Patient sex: M
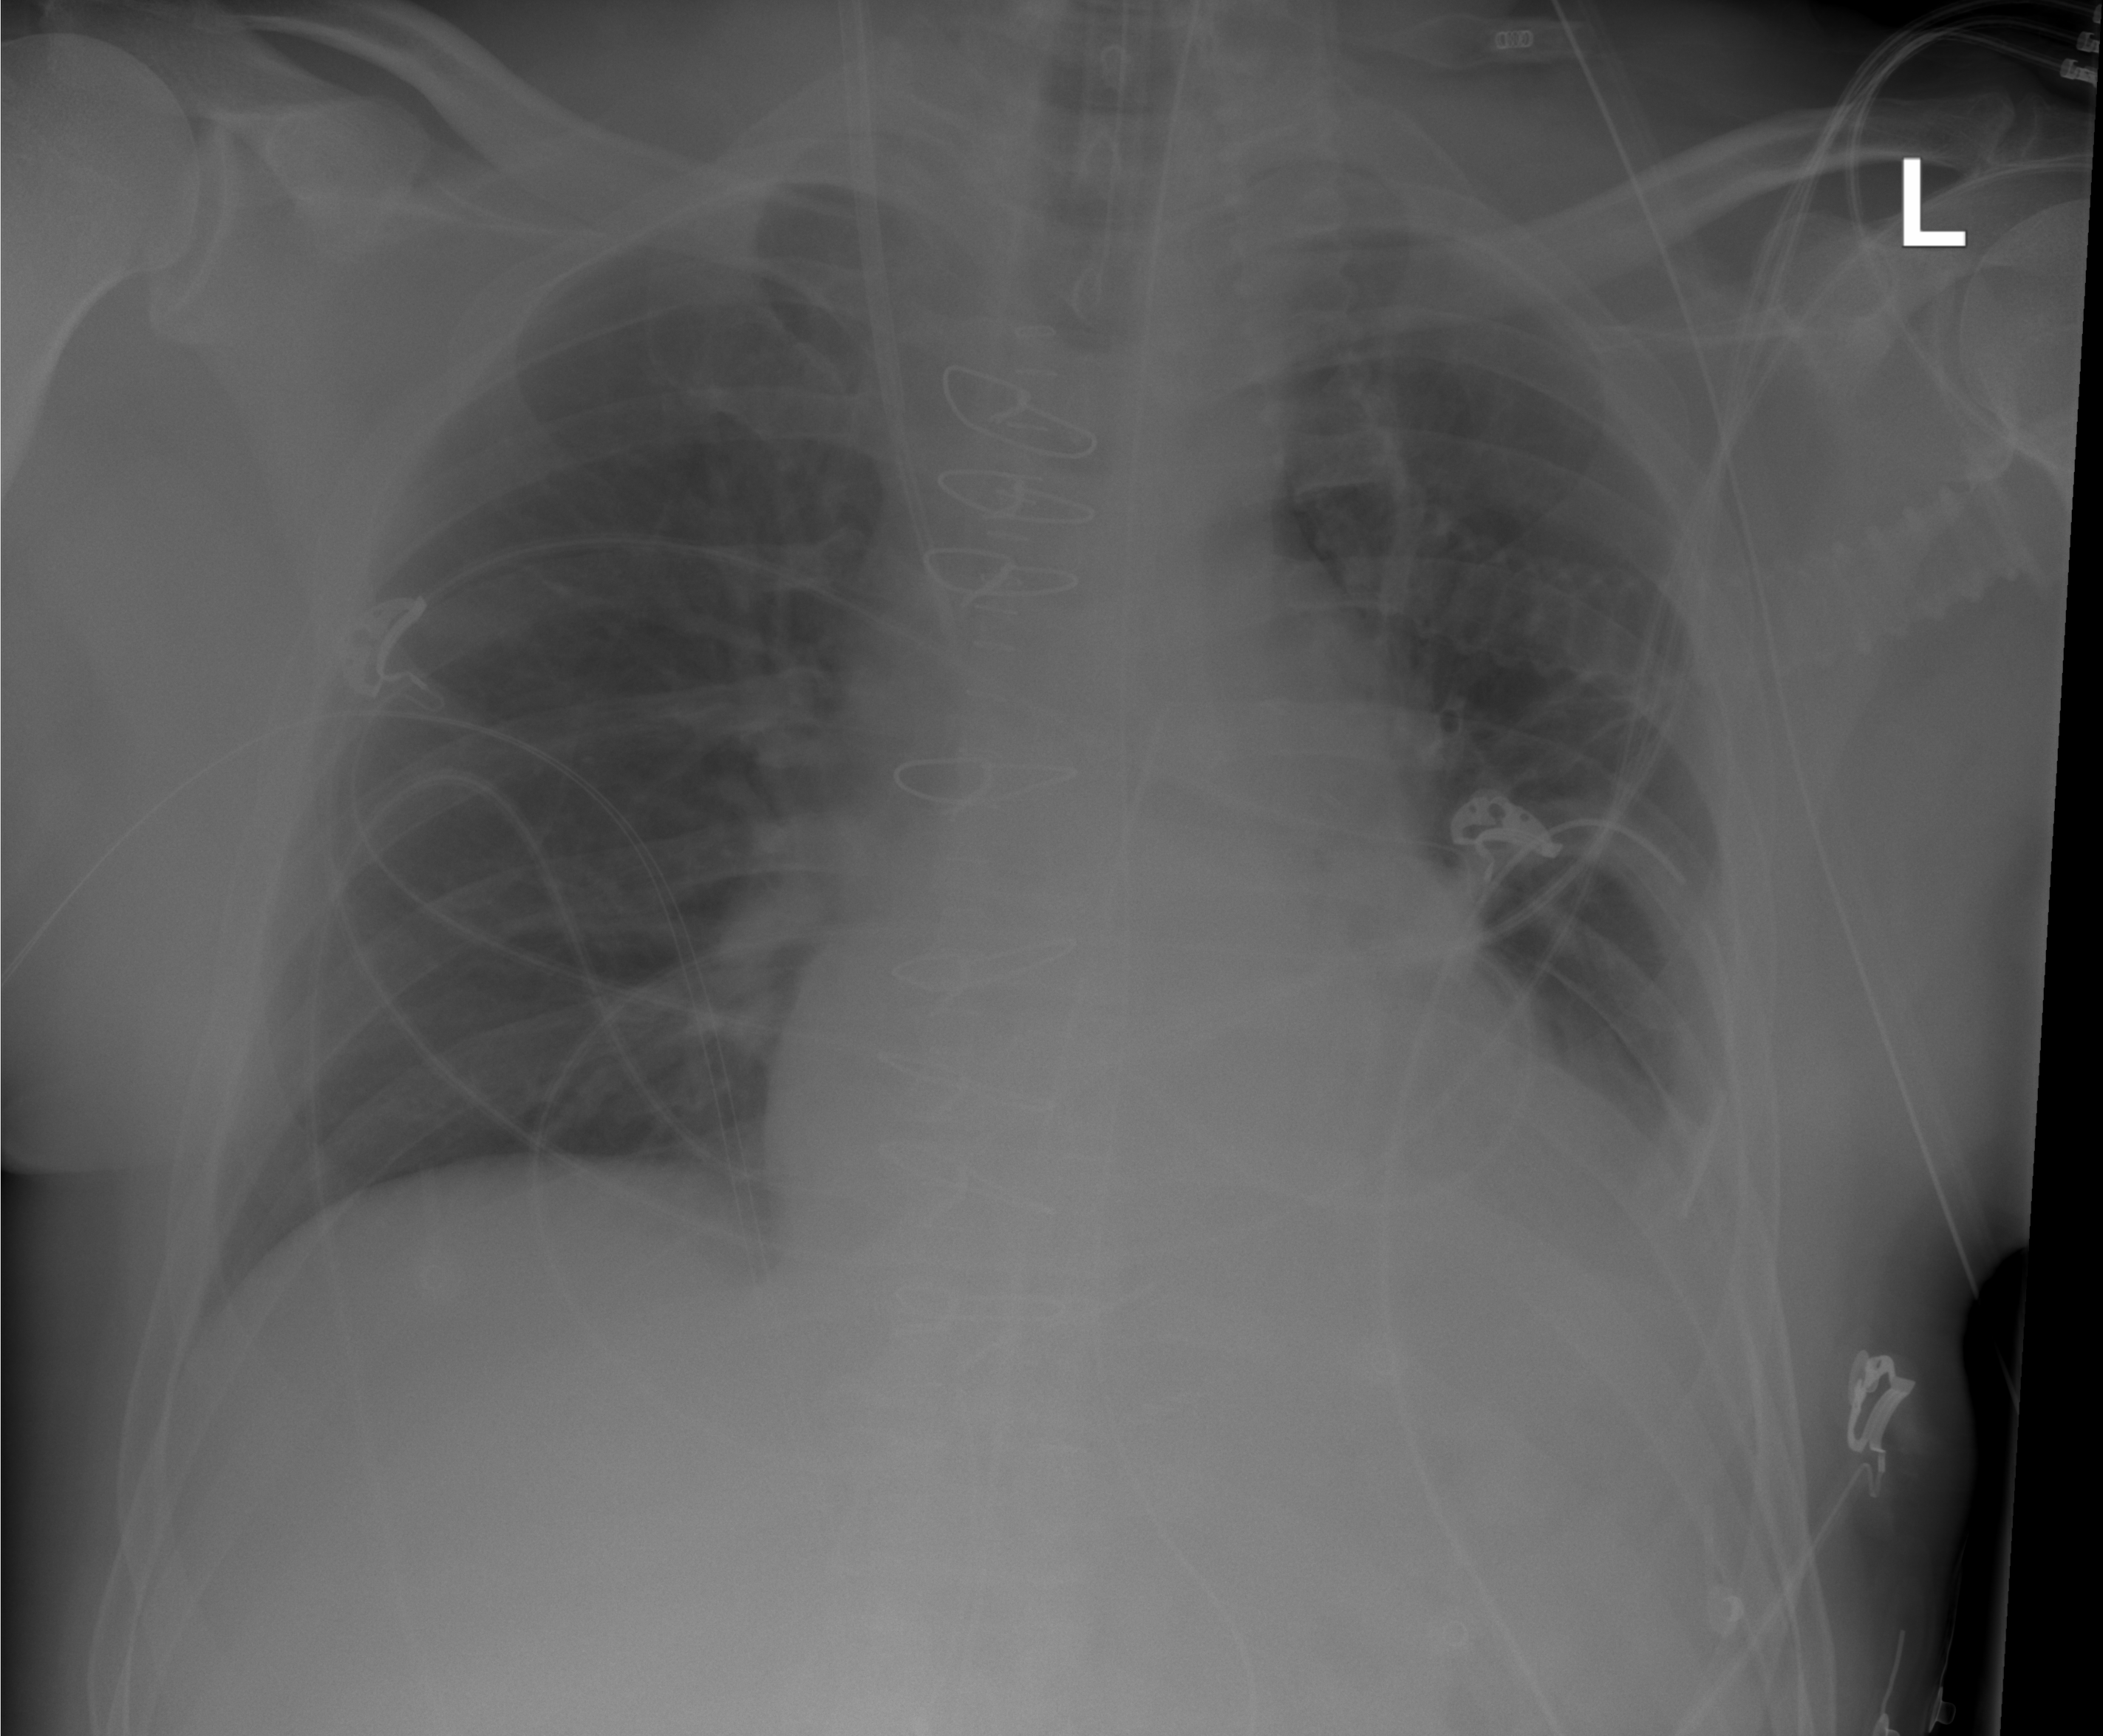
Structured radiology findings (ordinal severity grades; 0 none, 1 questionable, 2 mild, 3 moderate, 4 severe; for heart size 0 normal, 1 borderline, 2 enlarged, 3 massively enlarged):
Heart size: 2
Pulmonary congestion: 2
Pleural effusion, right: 0
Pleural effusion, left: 2
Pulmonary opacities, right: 0
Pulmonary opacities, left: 0
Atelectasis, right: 0
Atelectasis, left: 2